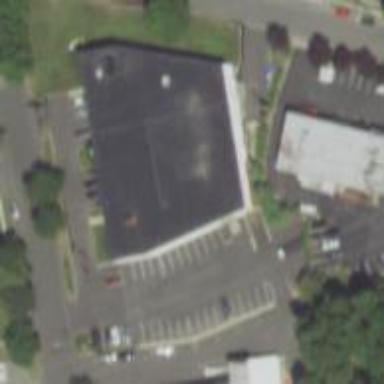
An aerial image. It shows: Commercial building.